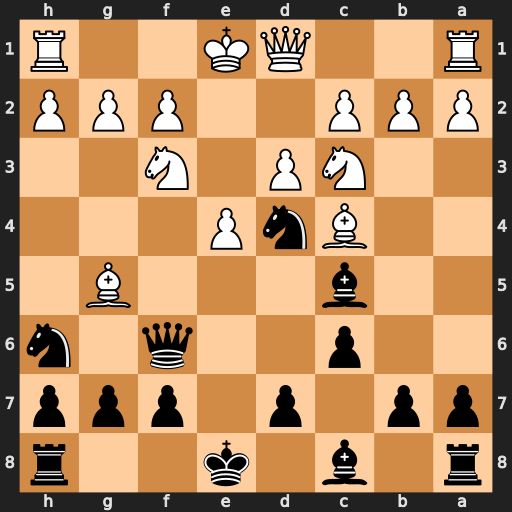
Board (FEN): r1b1k2r/pp1p1ppp/2p2q1n/2b3B1/2BnP3/2NP1N2/PPP2PPP/R2QK2R
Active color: b
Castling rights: KQkq
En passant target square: -
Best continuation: Nxf3+ Qxf3 Qxg5